Question: When I do a 'postback', why the browser always ask me a confirmation before refreshing ? (F5 / CTRL + F5)
My code is really simple (I use a master page) :
.aspx
'''
...
<asp:button runat="server" ClientIDMode="static" type="button" id="btnlogin"
OnClientClick="return veriflogin();" class="btn btn-primary" Text="Valider"
onclick="btnlogin_Click"></asp:button>
<asp:Label ID="ok" runat="server" Visible="false" Text="allright"></asp:Label>
...
'''
.cs
'''
protected void btnlogin_Click(object sender, EventArgs e)
{
ok.Visible = true;
}
'''
The confirmation (IE):

Can I avoid this confirmation ?
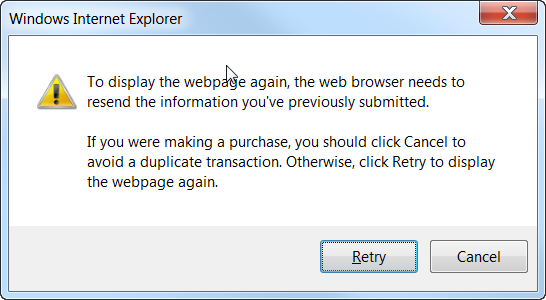
Answer: Postback occurs (as name suggests) using 'POST' HTTP verb. 'POST' <URL>, and thus repeating the same request is not necessarily safe. In other words, repeating 'POST' may result in different end result than doing it once. Hence the browser warns you that in order to retrieve the page again, it has to repeat 'POST' operation which may have unintended consequences.
For example, in <URL>